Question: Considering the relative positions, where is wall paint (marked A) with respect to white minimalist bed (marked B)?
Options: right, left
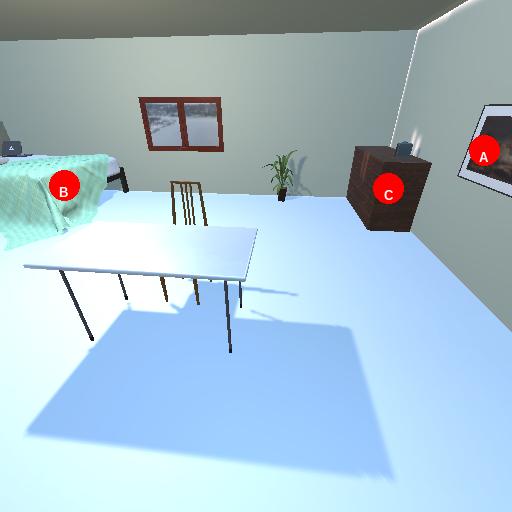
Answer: right